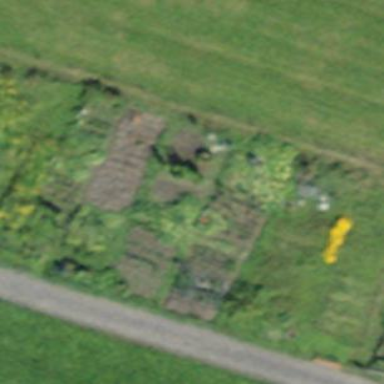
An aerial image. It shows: Area designated for allotments.